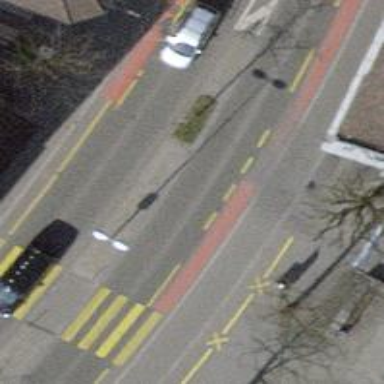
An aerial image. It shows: Primary highway with asphalt surface and sidewalks on both sides. There is soft cycle lane on the left side.